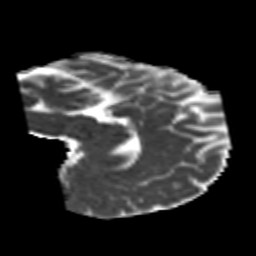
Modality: MD
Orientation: sagittal
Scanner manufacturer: siemens
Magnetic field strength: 3 T
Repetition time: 6.8 s
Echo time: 0.093 s